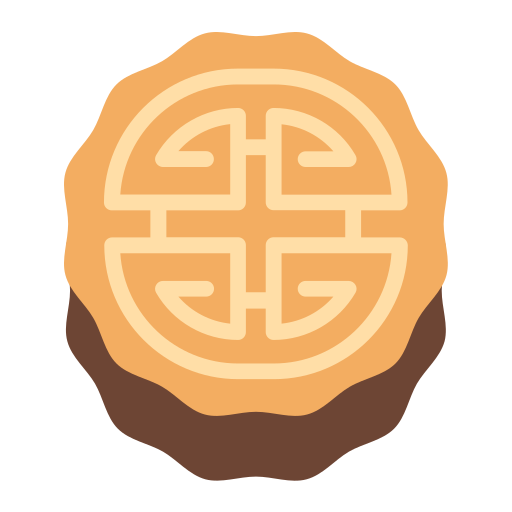
moon cake flat